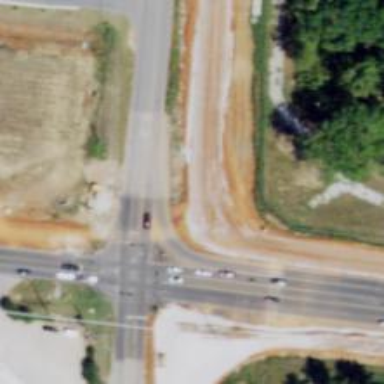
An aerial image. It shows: Secondary link road with asphalt surface.